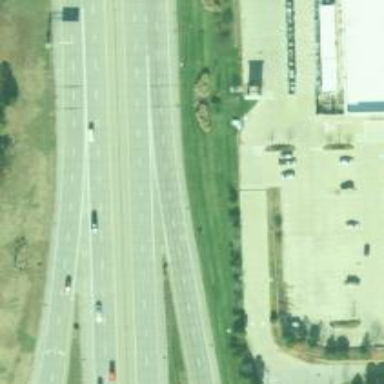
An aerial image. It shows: Trunk link highway.